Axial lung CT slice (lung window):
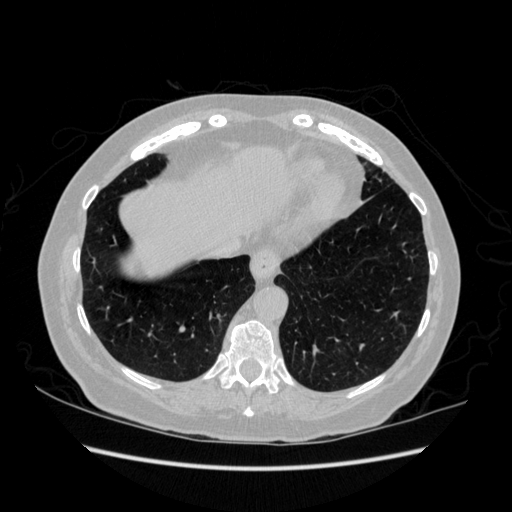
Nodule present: no